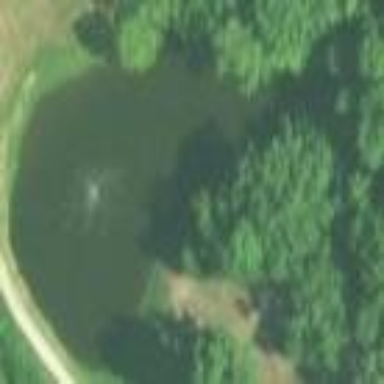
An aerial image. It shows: Serene pond surrounded by nature.